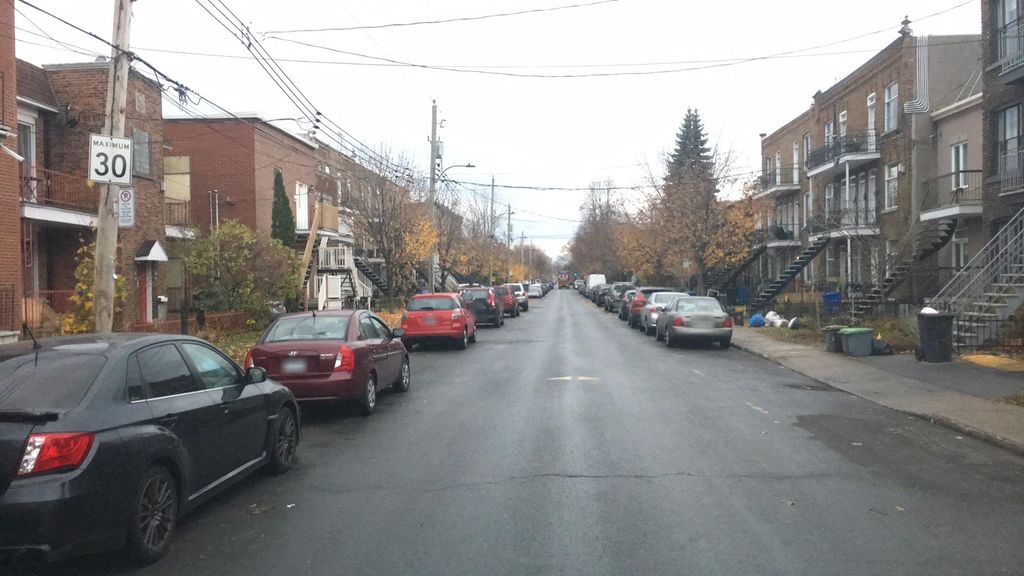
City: montreal